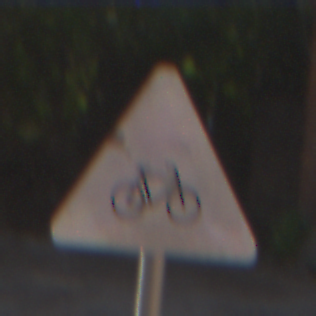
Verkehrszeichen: RadverkehrLinks
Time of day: MorningAfternoon
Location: Outdoor (Suburban)
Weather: PartlyCloudy
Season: NotSpecified
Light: Natural